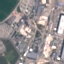
Land use / land cover: Industrial